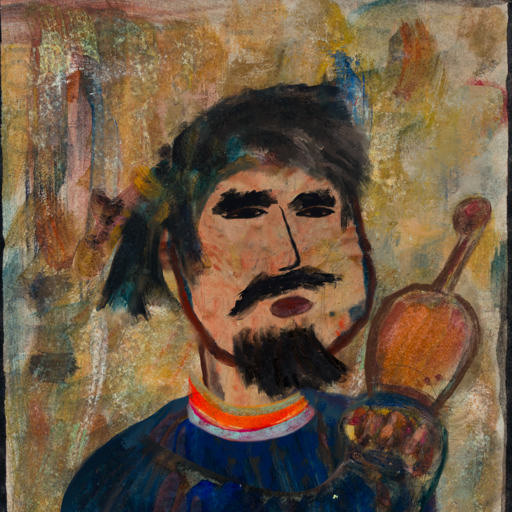
Background: Pipe, Head And Neck Side: Orphan, Face Side: Mosgoul, Bust: Pipe, Hair Side: Pipe, Head Accessory: Blank, Second Necklace: Blank, Necklace: Sisters, Baby: Blank